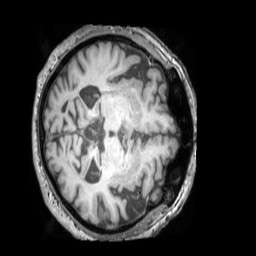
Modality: T1w
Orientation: axial
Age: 83
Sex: male
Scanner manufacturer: philips
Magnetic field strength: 3 T
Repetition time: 0.009868 s
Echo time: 0.004592 s